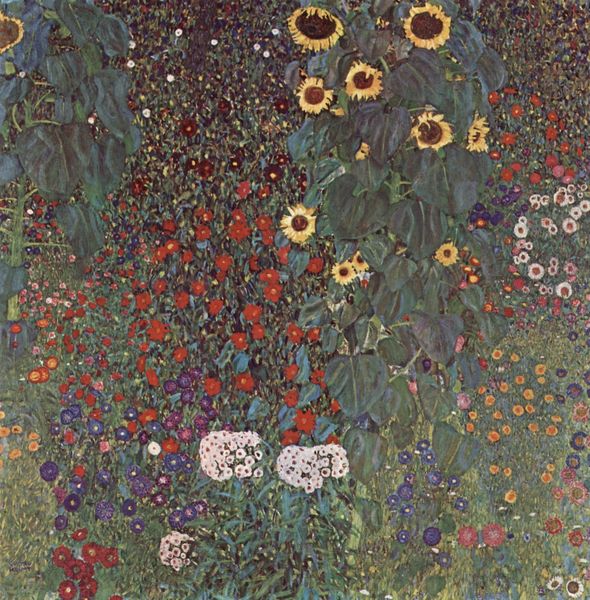
Titel: Garten mit Sonnenblumen auf dem Lande
Künstler: Gustav Klimt
Standort: Wien
Institution: Österreichische Galerie im Belvedere
Schlagwörter: blau, blätter, gemälde, meer, weiß, aquarell, gelb, grün, impressionismus, blume, blumen, braun, bunt, hell, orange, symbol, blüte, blüten, gras, rose, rosen, rot, wiese, expressionismus, malerei, muster, ornament, feld, natur, sonne, blatt, pflanze, pflanzen, rosa, wald, garten, ranken, stilleben, stillleben, sommer, abstrakt, farben, fläche, lila, violett, blümchen, van gogh, wein, jugendstil, detail, dunkelrot, klimt, blumenwiese, frühling, blühen, tulpe, stiele, paradies, lichtung, jugend, mohn, stengel, blat, ranke, leben, efeu, beet, blumenbeet, wien, nelken, gänseblümchen, gustav, wiener sezession, grünzeug, wachsen, sonnenblume, kletterpflanzen, schlingpflanzen, dunkeö, fülle, wicken, schafgarbe, aster, sonnenblumen, dolden, gustav klimt, blütenmeer, blumenbild, epressionismus, kamille, margeritten, wiener jugendstil, phlox, bartnelken, rankend, wocken